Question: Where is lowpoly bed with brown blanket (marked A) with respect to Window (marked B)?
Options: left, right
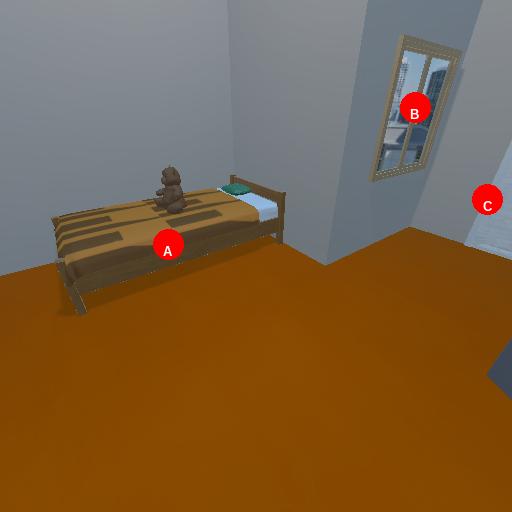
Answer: left